Question: I ran the profiler in firebug and found that the most time costly function being ran in our UI is jQuery's .swap(). I can see that this must be associated with the .css() method.
Here is an image of my profiler:

Obviously, to improve the speed here I need to cut back on calling .css(), but that is quite the project as I use it to set and correct styling of different elements, which has to be completely dynamic.
Is there a better way to speed this up?
I am using jquery.1.4.2. I haven't been able to move on to 1.4.4 because it breaks quite a few of my scripts for some reason. Would it be be of benefit to extend the swap method from 1.4.4 to 1.4.2? Or would that present more incompatibilities?
What is the swap method and why is it so time costly?
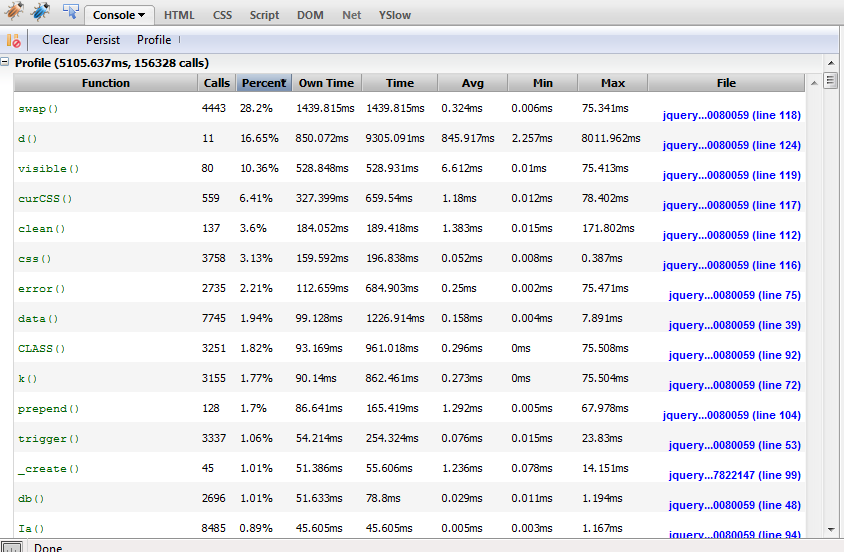
Answer: From what I can see looking at the jQuery UI code, '.swap()' is not called directly by it, the only place in the jQuery framework itself that uses '.swap()' directly are the '.height()' and '.width()' calls when retrieving the computed height/width of an element.
What it does to calculate the sizes when not available directly from the browser is temporarily swaps the style out for the following:
'''
cssShow = { position: "absolute", visibility: "hidden", display: "block" };
'''
Then performs the usual internal 'getWH()' function whilst in that altered style state, and restores.
The partial code borrowed from jQuery:
'''
jQuery.each(["height", "width"], function( i, name ) {
jQuery.cssHooks[ name ] = {
get: function( elem, computed, extra ) {
var val;
if ( computed ) {
if ( elem.offsetWidth !== 0 ) {
val = getWH( elem, name, extra );
} else {
jQuery.swap( elem, cssShow, function() {
val = getWH( elem, name, extra );
});
}
// etc.
'''
jQuery UI uses 'height()' and 'width()' functions everywhere, so it is little wonder that the '.swap()' function figures highly in the profile.